Aerial crown-view tile of a tropical tree (Barro Colorado Island, Panama), acquired 20250616:
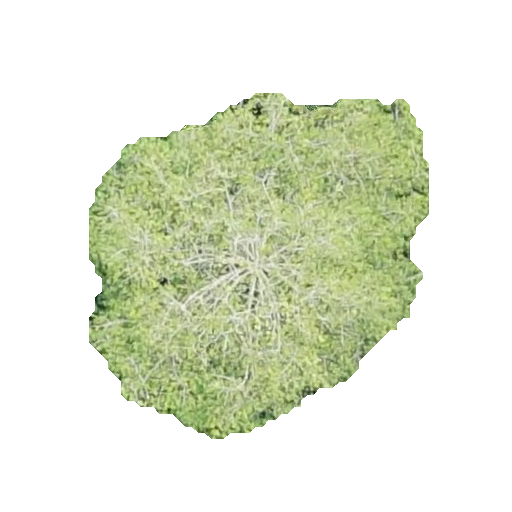
Species: Virola surinamensis
GBIF accepted scientific name: Virola surinamensis
Crown area: 129.735 m²